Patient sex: M
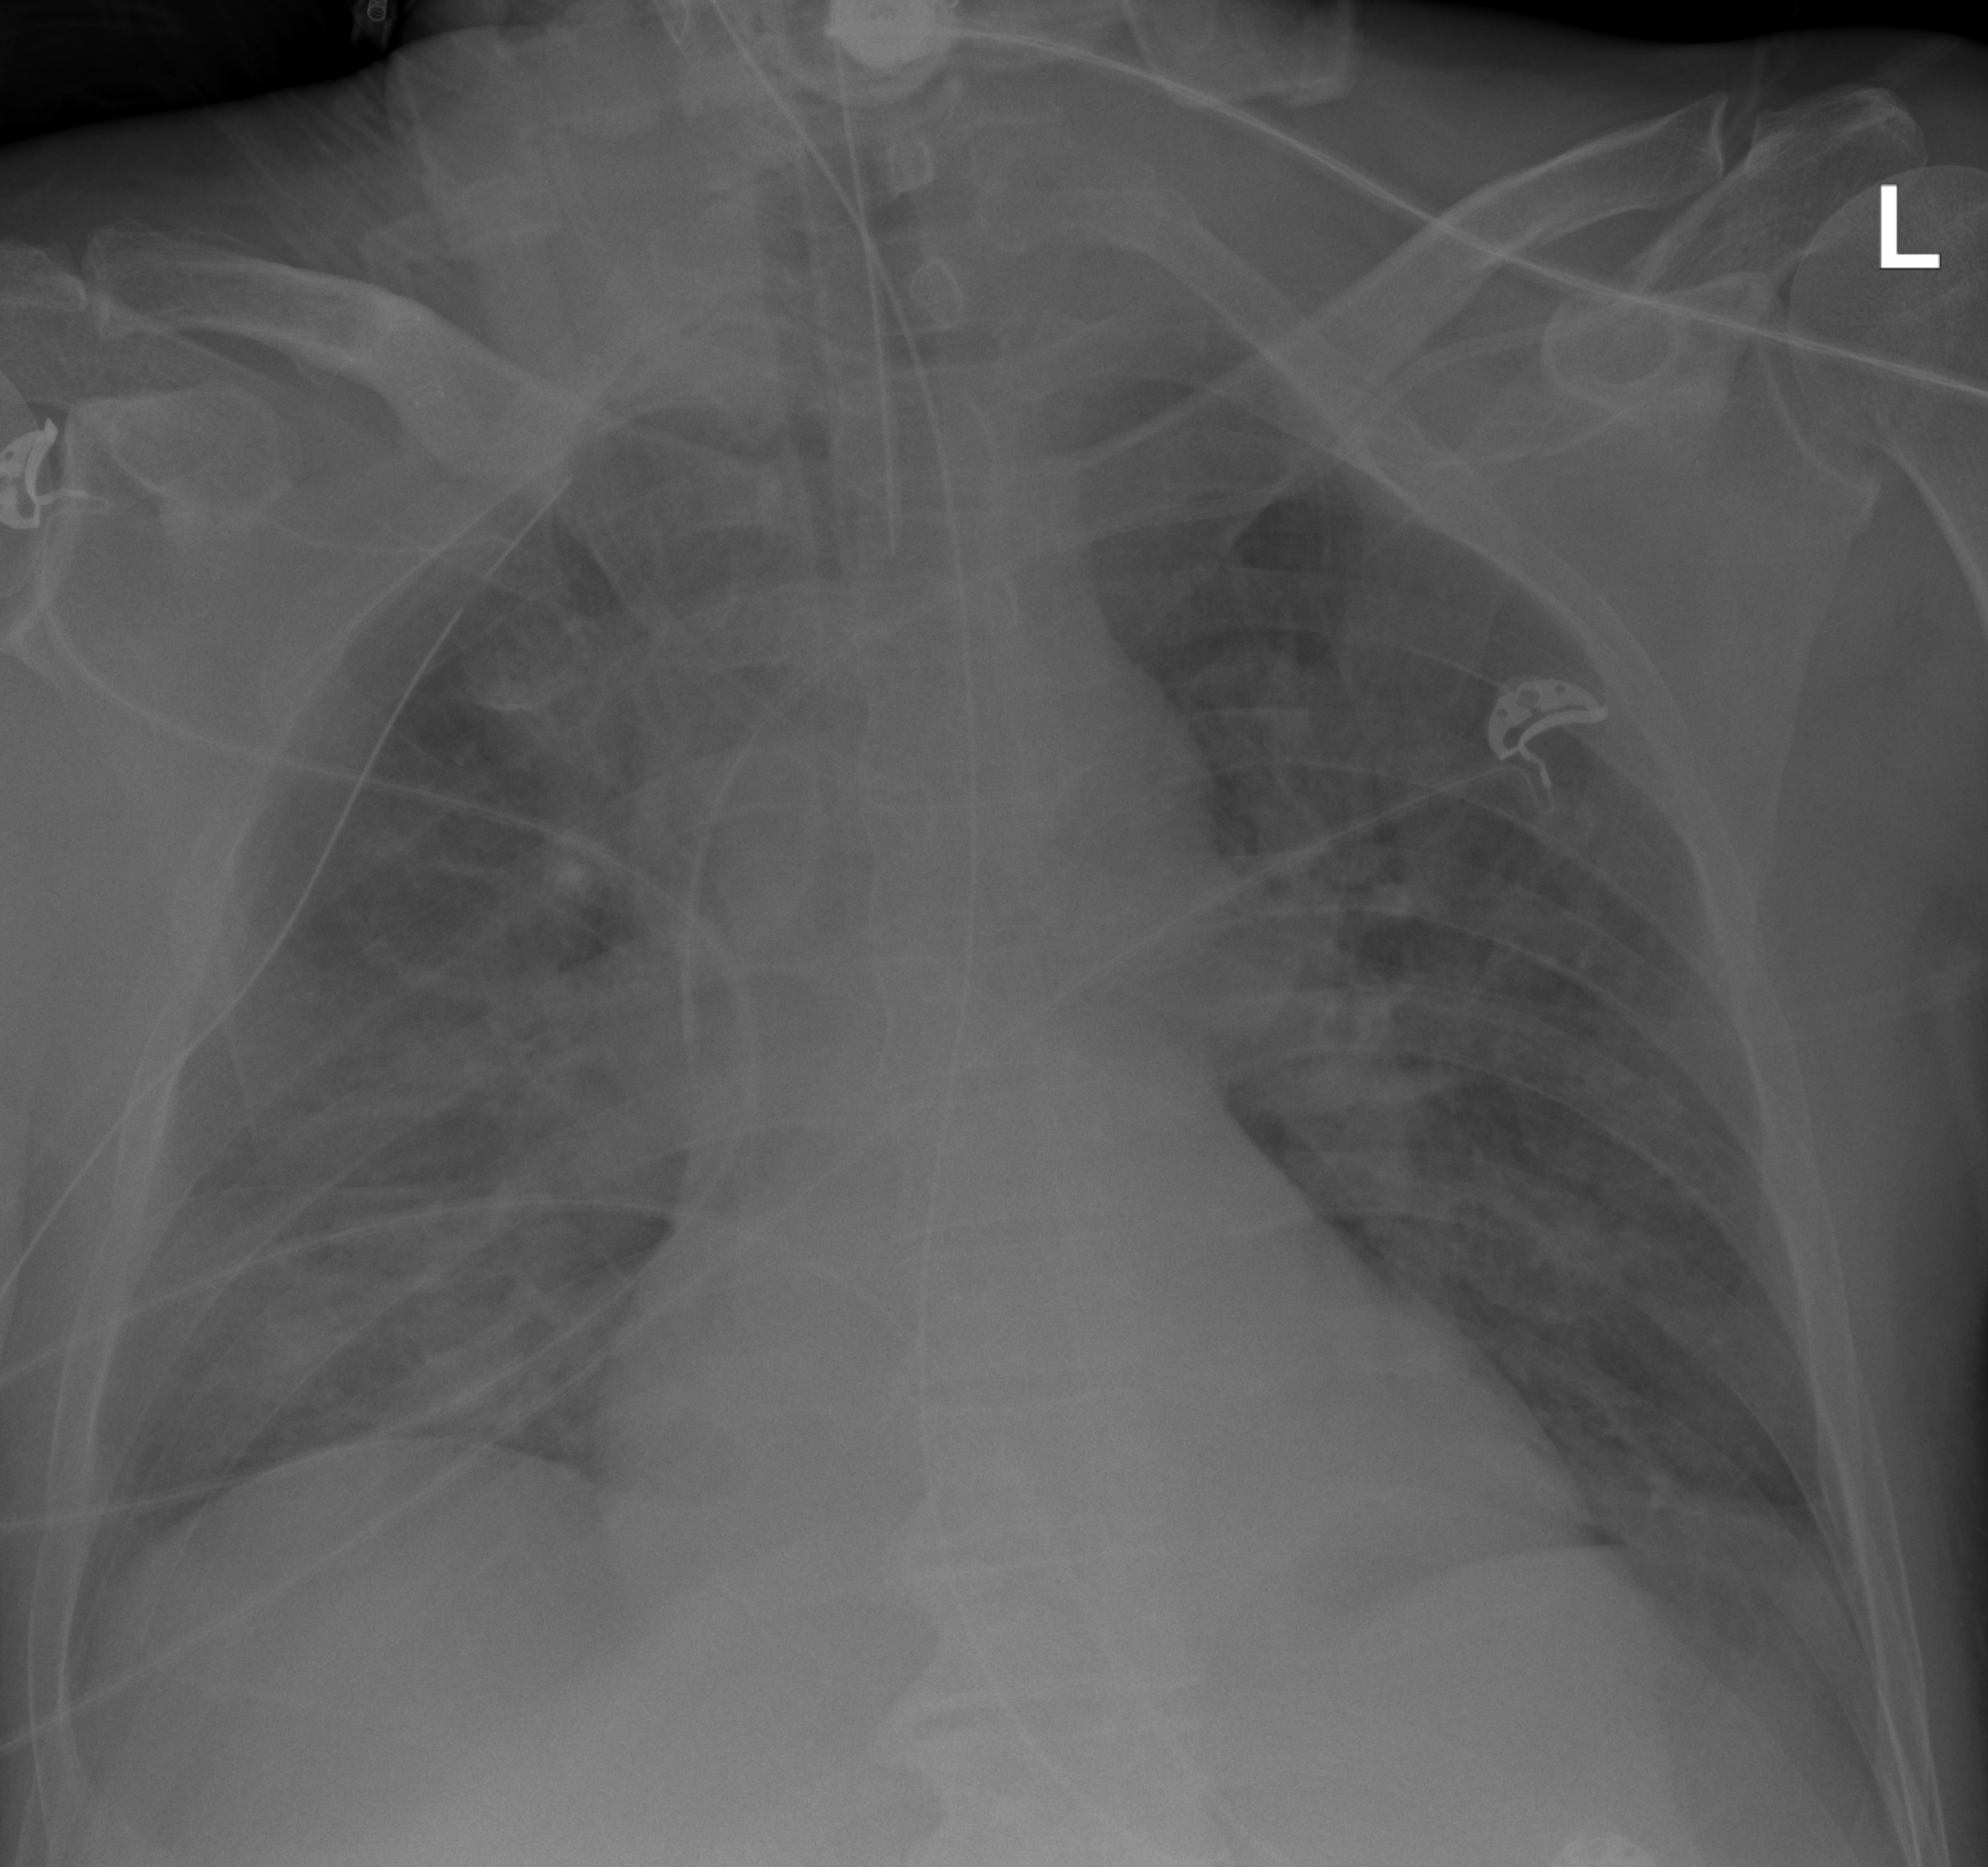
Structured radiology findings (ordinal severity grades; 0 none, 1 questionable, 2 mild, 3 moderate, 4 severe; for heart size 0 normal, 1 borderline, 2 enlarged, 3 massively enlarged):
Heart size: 2
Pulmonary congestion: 2
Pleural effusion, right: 0
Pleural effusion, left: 0
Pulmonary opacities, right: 3
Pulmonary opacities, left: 2
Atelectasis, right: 3
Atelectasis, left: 2